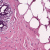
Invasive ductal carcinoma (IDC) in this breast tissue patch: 0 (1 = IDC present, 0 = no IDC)